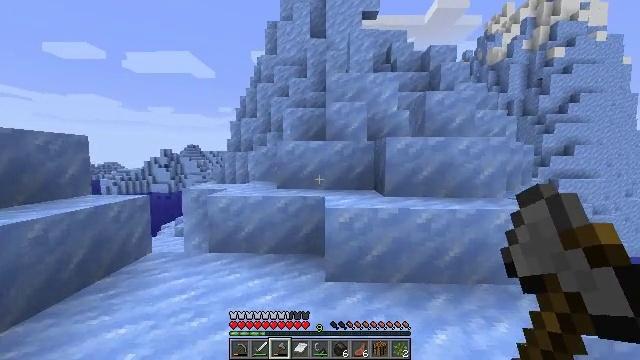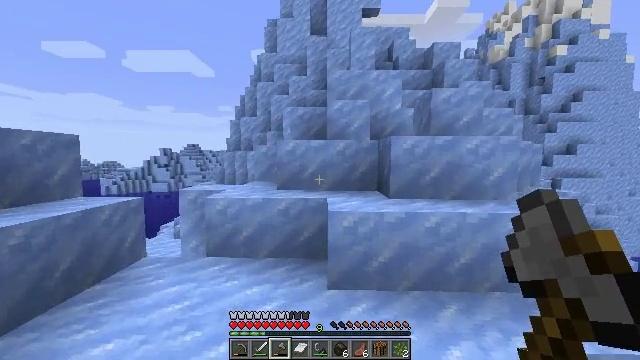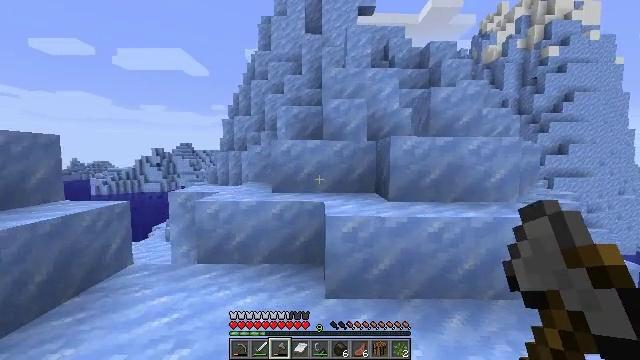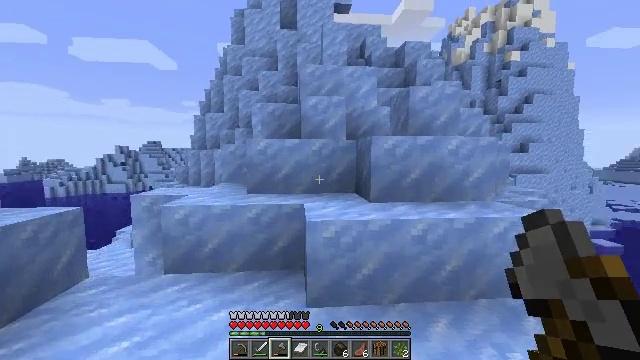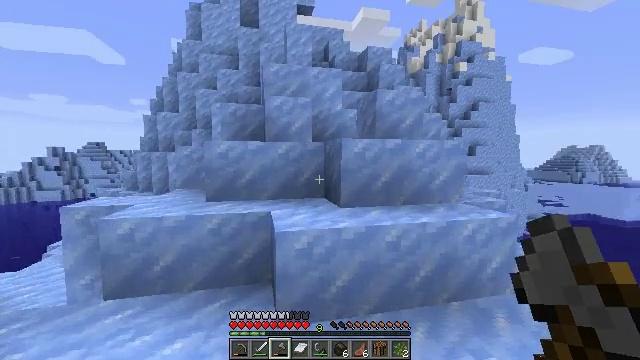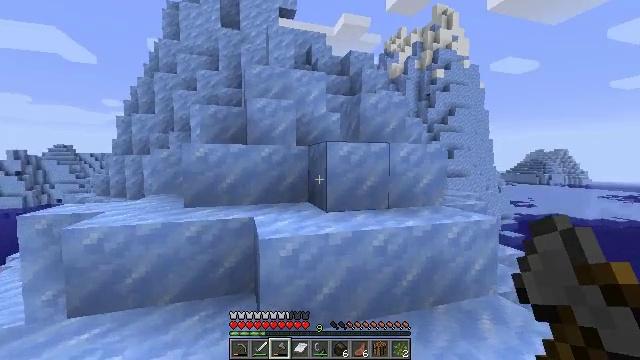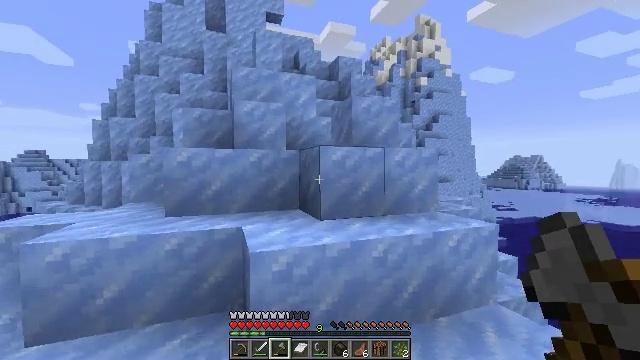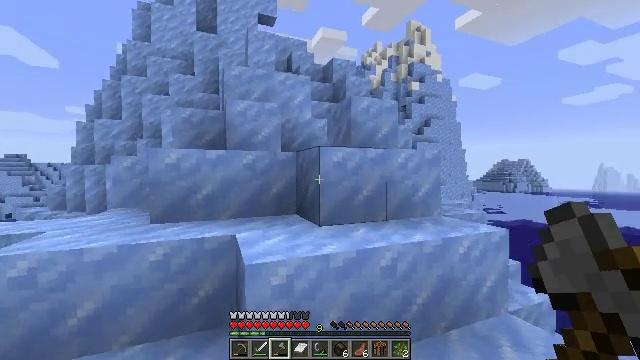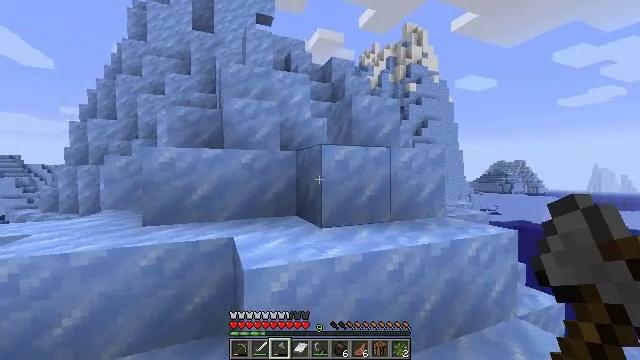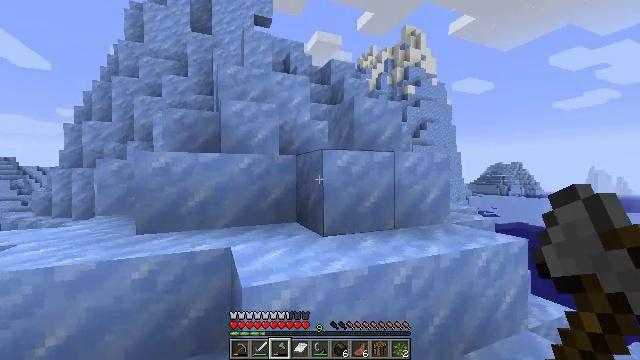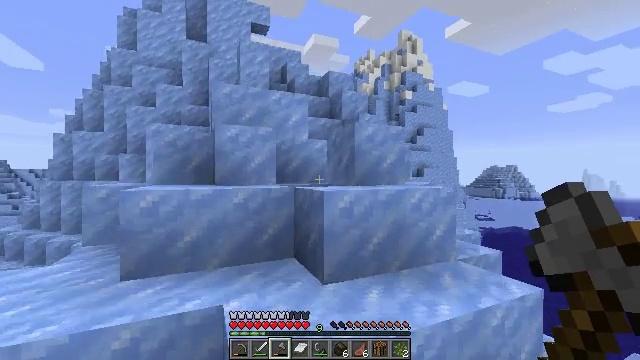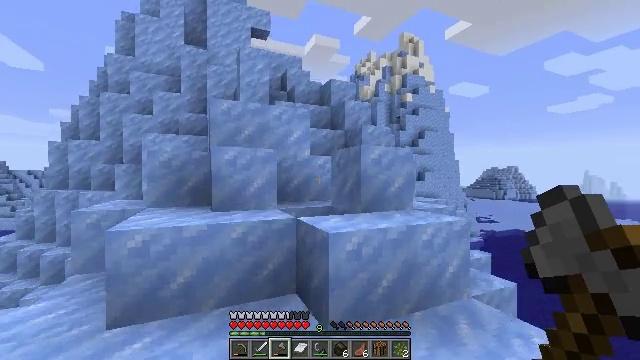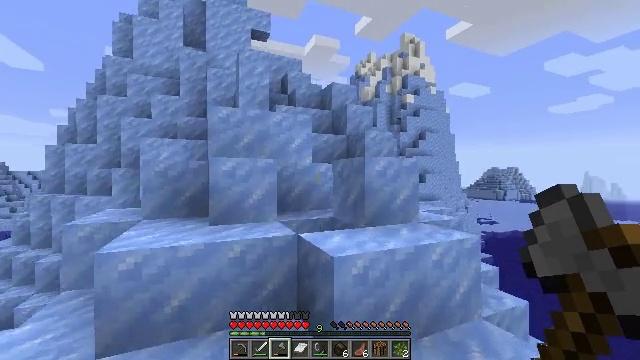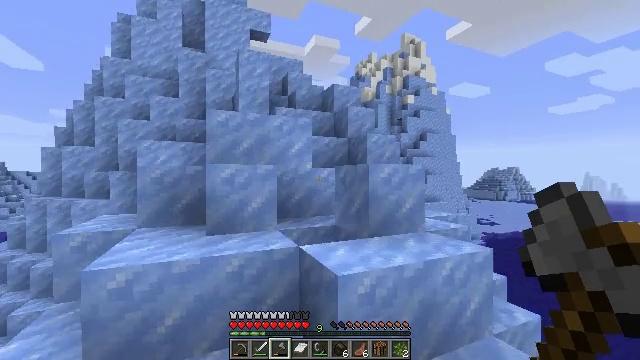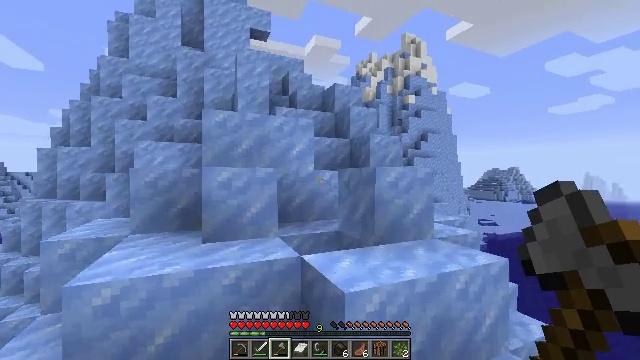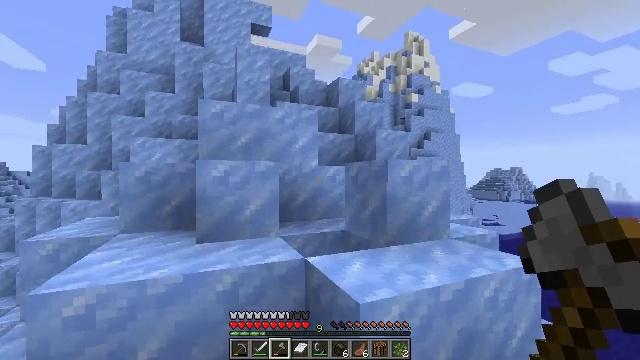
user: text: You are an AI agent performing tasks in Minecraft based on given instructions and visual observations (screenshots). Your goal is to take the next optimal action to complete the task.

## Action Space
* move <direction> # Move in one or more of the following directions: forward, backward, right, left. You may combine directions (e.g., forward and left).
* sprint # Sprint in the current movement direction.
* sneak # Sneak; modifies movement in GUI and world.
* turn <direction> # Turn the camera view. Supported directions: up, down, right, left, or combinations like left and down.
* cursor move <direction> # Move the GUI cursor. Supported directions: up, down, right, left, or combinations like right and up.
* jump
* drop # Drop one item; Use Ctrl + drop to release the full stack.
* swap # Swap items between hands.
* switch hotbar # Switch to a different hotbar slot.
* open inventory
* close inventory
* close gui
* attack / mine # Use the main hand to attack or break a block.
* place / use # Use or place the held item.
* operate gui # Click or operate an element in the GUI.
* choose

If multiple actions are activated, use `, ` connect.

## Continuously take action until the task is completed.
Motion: motion action
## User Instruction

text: Harvest packed ice from cold regions.
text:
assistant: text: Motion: move forward
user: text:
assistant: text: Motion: move forward, turn right
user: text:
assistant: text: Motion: move forward, turn right
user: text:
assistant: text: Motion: move forward, turn right
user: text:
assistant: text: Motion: move forward, turn right
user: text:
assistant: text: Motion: move forward, turn right and up
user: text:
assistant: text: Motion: move forward, turn right
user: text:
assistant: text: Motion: move forward
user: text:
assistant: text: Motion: move forward, jump
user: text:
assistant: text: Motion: move forward, jump
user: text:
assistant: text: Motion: move forward, jump
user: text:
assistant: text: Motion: move forward, jump
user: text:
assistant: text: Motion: move forward
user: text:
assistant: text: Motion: move forward
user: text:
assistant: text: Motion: move forward
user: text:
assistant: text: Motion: move forward
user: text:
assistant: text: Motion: move forward, turn left
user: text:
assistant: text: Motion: move forward, turn left, jump
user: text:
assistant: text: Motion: move forward, jump
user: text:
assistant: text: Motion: move forward, turn left, jump
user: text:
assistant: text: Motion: move forward, turn left
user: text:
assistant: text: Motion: move forward, turn left
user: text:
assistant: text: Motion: move forward, turn left, jump
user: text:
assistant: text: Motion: move forward, jump
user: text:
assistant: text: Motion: move forward, jump
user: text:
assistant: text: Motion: move forward and move left, turn left
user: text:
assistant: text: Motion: move forward and move left, turn left
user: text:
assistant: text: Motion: move forward and move left
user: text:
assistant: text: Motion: move forward and move left
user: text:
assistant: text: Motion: move forward and move left, turn right and down